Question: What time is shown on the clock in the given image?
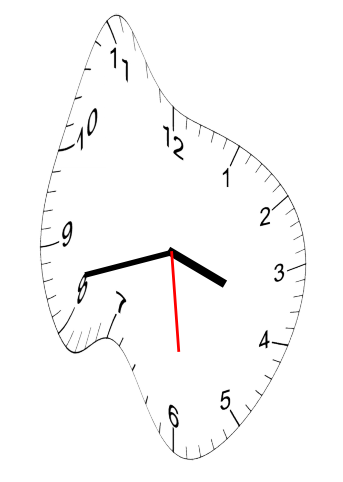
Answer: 03:42:29